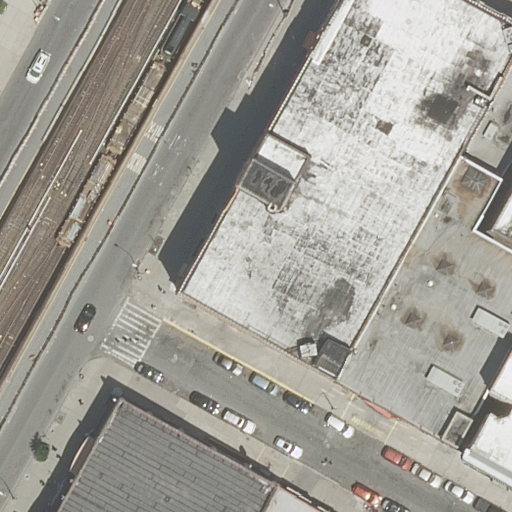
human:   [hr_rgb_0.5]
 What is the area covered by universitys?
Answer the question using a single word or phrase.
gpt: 655m2

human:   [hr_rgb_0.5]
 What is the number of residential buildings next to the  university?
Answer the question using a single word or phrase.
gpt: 6

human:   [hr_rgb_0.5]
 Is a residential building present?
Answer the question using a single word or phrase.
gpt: yes

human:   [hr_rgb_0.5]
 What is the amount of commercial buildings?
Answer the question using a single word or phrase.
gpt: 0

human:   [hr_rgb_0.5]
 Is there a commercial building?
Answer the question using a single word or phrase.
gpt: no

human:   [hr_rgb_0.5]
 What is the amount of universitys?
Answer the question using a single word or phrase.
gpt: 1

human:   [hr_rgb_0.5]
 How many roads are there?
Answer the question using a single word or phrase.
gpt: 4

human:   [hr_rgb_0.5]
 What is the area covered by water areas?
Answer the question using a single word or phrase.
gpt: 0m2

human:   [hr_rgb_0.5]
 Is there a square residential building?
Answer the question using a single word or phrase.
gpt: no

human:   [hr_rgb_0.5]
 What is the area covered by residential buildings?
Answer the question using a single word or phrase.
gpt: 3513m2

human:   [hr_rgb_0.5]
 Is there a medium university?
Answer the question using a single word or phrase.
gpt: no

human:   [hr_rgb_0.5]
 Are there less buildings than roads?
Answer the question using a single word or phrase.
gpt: no

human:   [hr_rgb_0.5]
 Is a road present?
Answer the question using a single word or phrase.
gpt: yes

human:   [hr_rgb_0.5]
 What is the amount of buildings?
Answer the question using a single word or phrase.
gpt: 6

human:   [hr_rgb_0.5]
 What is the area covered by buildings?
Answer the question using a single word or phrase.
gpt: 3513m2

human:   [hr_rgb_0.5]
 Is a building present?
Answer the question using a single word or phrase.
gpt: yes

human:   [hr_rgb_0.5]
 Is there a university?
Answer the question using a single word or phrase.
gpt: yes

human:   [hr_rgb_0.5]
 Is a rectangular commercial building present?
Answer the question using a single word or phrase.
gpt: no

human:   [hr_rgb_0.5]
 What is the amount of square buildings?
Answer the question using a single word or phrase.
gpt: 0

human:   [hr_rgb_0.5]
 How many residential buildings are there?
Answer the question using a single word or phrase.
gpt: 6

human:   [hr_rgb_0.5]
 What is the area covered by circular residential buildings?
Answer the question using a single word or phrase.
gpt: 0m2

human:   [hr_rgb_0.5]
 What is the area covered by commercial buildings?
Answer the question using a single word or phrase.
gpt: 0m2

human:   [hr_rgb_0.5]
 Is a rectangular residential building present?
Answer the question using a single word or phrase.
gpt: yes

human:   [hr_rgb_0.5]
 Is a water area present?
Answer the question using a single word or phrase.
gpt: no

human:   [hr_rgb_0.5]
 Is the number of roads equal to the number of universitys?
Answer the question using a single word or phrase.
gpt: no

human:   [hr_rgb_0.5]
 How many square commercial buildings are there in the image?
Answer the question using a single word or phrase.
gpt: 0

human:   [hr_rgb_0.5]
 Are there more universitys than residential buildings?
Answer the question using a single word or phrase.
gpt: no

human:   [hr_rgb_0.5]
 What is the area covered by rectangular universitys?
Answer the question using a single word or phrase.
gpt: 655m2

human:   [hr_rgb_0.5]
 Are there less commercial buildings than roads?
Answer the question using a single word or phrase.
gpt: yes

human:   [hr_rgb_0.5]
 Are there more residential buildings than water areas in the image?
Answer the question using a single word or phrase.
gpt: yes

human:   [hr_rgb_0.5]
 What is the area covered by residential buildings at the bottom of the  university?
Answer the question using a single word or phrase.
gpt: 3513m2

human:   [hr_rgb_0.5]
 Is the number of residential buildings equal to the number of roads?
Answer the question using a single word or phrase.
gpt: no

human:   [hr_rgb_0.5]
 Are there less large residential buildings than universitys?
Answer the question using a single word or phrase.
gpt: no

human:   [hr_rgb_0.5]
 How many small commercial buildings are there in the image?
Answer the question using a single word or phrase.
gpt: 0

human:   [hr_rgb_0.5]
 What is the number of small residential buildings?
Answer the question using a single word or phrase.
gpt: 2

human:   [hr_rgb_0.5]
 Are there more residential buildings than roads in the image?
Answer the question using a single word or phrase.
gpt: yes

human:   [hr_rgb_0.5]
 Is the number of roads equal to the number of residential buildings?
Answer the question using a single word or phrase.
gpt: no

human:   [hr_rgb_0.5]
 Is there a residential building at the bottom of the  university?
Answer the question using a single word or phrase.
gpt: yes

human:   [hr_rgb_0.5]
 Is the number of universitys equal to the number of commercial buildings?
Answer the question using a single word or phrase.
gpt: no

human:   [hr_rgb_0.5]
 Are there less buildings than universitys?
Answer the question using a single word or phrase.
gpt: no

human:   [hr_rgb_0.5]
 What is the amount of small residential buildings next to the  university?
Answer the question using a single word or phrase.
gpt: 2

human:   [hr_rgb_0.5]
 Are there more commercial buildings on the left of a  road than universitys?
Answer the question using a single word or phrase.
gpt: no

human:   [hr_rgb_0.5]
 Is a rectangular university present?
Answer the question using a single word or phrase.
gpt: yes

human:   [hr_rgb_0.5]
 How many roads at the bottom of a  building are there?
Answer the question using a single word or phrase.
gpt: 2

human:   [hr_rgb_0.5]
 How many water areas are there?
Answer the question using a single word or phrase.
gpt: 0

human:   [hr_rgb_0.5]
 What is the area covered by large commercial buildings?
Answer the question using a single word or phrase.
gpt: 0m2

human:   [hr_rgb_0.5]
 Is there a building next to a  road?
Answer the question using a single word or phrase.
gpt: yes

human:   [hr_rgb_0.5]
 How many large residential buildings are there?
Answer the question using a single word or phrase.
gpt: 2

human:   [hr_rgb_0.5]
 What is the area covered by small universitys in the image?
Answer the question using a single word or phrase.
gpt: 0m2

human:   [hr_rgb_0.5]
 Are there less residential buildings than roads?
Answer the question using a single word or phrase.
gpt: no

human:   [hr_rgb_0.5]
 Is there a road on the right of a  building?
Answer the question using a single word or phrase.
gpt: no

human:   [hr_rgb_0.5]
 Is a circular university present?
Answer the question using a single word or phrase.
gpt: no

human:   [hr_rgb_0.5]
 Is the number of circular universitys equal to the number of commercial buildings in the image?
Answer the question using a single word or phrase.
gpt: yes

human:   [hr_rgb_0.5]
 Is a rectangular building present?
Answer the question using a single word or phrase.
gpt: yes

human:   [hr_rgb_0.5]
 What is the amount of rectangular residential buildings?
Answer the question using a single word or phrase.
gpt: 4

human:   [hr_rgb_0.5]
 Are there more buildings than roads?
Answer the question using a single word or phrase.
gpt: yes

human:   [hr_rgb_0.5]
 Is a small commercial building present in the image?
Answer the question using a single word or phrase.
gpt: no

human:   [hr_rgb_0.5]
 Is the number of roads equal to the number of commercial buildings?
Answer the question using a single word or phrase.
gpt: no

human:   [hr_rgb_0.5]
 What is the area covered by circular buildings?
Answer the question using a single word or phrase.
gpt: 0m2

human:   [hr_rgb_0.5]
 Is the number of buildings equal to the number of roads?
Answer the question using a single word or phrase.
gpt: no

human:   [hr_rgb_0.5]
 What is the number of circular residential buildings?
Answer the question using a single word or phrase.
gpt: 0

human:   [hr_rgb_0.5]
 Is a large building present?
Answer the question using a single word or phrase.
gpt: yes

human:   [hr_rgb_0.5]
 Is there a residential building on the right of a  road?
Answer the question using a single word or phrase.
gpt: yes

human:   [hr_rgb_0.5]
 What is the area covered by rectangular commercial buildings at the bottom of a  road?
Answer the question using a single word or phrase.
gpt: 0m2